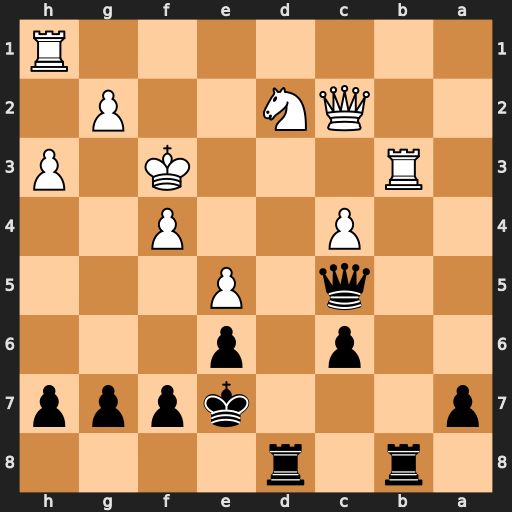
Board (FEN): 1r1r4/p3kppp/2p1p3/2q1P3/2P2P2/1R3K1P/2QN2P1/7R
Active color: b
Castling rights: -
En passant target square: -
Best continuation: Rxd2 Qxd2 Rxb3+